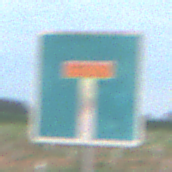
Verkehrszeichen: Sackgasse
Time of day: SunriseSunset
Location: Outdoor (Nature)
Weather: PartlyCloudy
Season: NotSpecified
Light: Natural